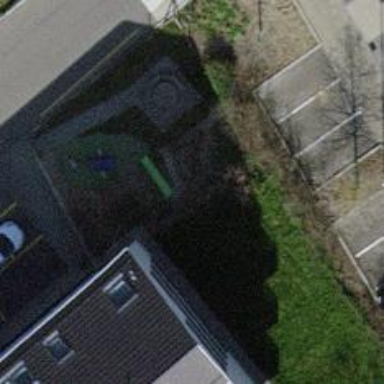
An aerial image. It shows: Playground with slide.